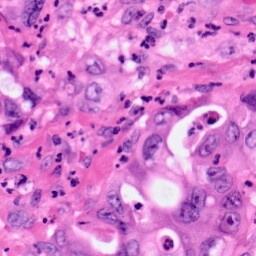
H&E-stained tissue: Pancreatic